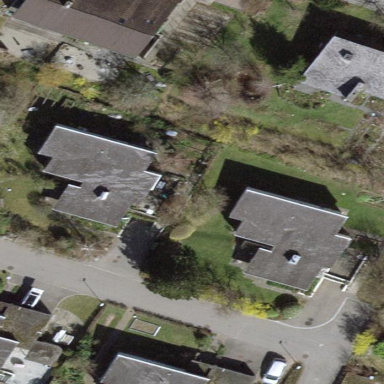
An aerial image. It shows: Flat-roofed building.